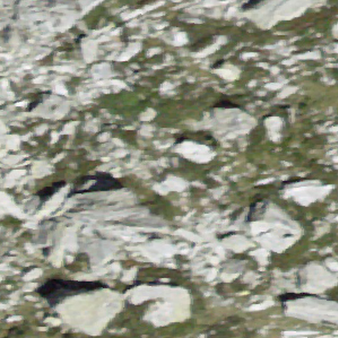
Label: bouldering_area